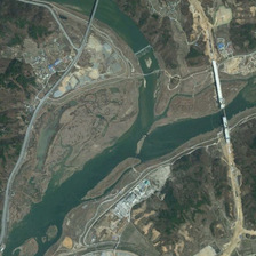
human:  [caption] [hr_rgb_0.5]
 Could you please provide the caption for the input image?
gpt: Two green river bridges connect

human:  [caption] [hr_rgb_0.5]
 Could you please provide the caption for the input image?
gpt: Two green rivers are joined by a bridge.

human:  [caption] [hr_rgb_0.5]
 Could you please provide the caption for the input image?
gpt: Two green rivers join with a bridge stretches it.

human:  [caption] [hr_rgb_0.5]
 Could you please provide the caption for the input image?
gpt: Two green rivers are connected by a bridge.

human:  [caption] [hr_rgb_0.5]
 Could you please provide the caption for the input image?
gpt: Two green rivers join together across the bridge.